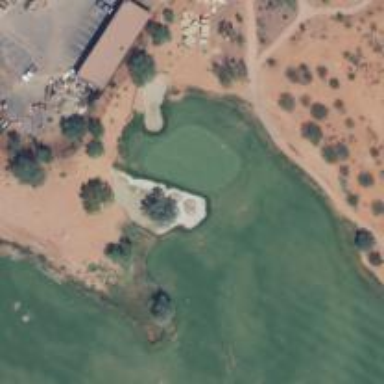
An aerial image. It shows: View of golf hole.